Aerial crown-view tile of a tropical tree (Barro Colorado Island, Panama), acquired 20240918:
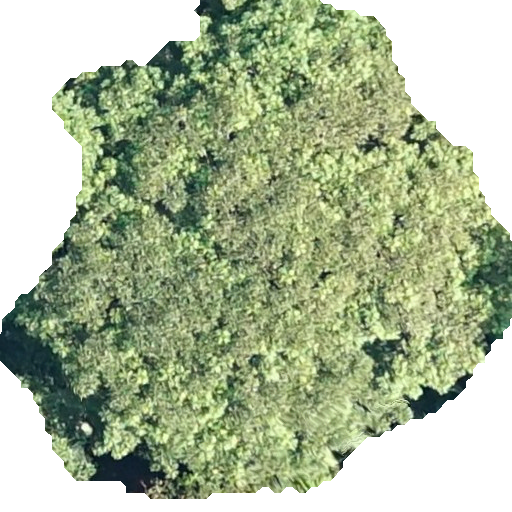
Species: Dipteryx oleifera
GBIF accepted scientific name: Dipteryx oleifera
Crown area: 288.747 m²